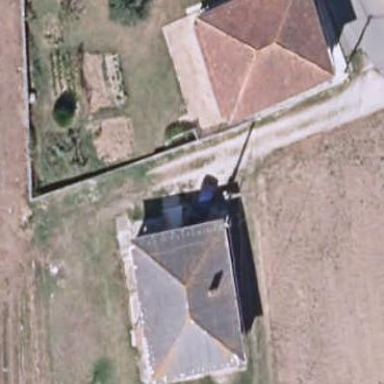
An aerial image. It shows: Simple house.